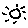
Label: sun